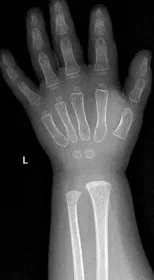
Hip dysplasia and the internal notch of the femoral heads in patient 2.
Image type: radiology (x_ray)